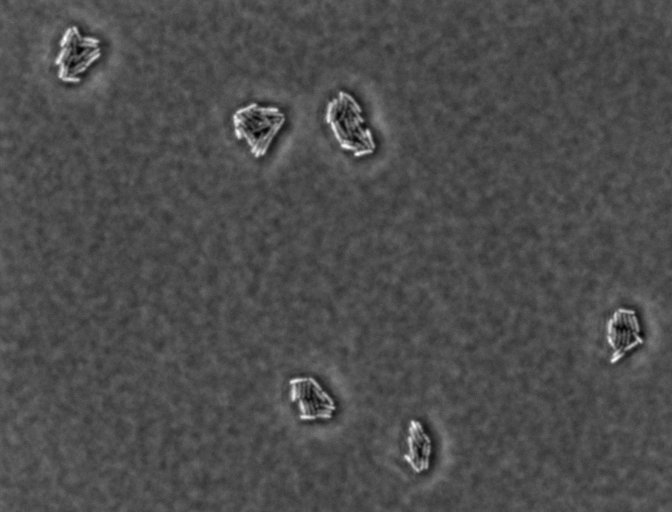
Phase contrast microscopy, 60x objective, 3 h incubation